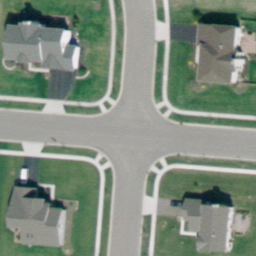
Label: intersection